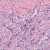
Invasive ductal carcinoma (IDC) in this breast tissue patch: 1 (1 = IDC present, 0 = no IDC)